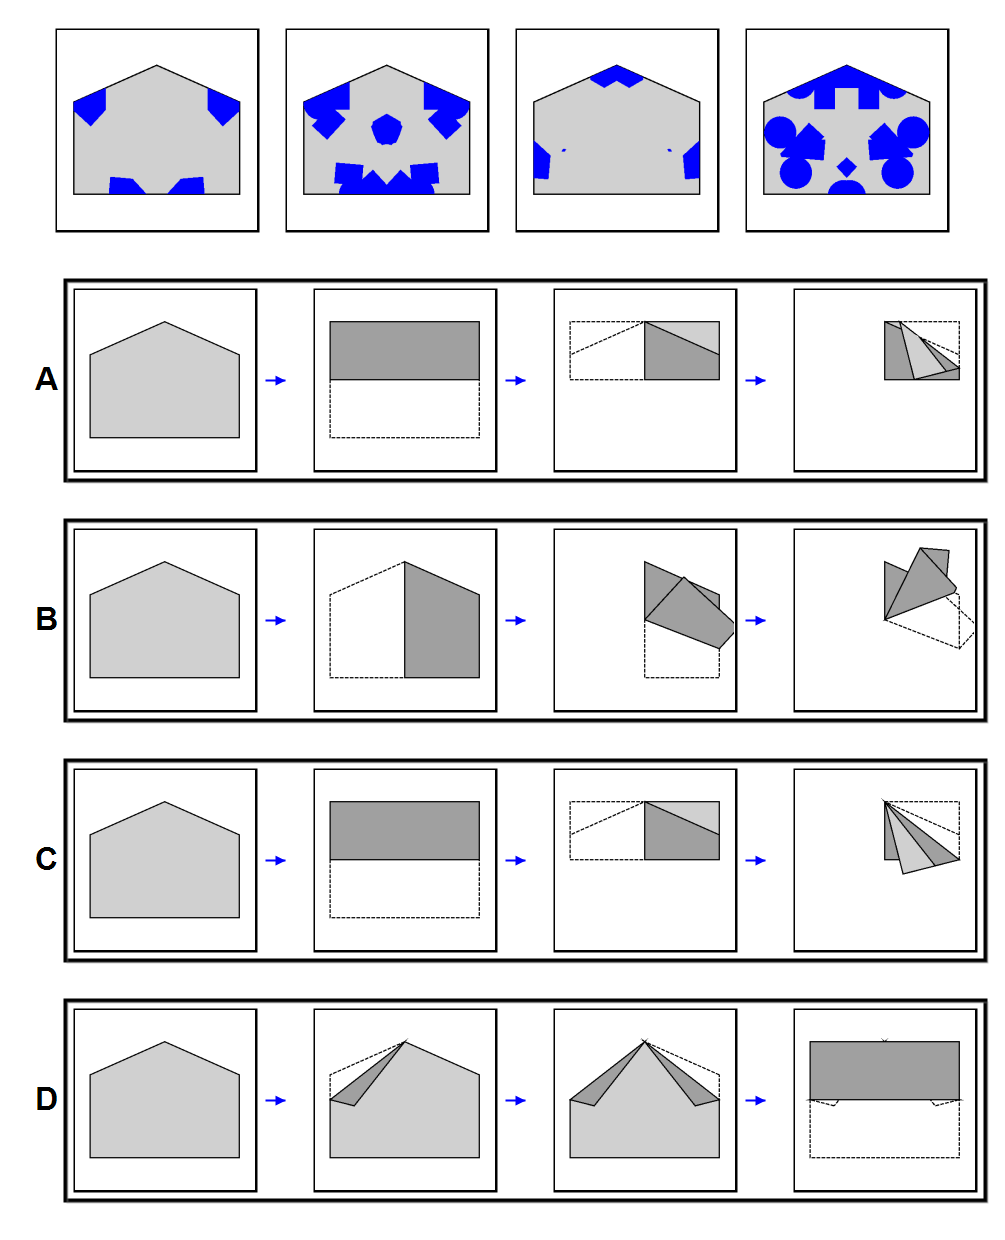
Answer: B